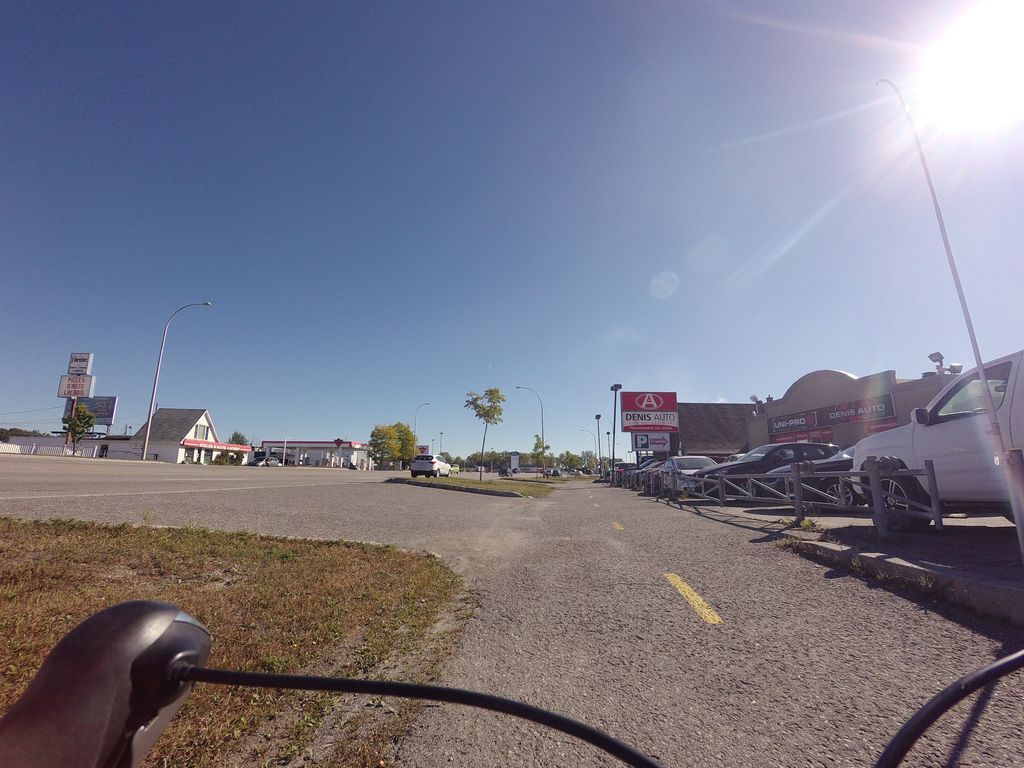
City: ottawa-gatineau